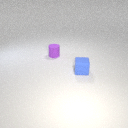
small purple rubber cylinder behind small blue rubber cube